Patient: sex M, age 55
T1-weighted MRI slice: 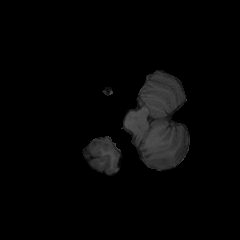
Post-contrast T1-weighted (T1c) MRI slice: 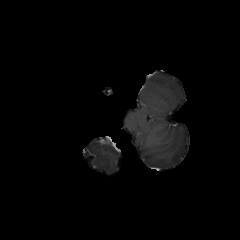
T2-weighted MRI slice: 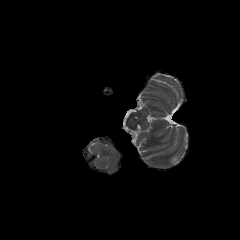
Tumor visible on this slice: no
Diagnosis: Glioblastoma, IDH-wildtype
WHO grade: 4